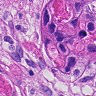
Metastatic tissue present: yes